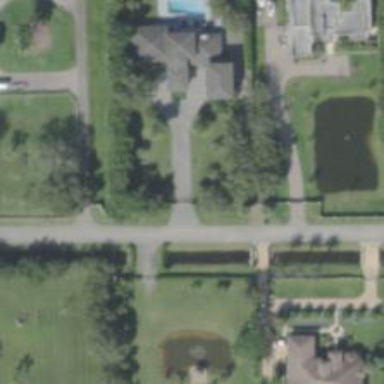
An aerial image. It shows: Driveway leading to service road.